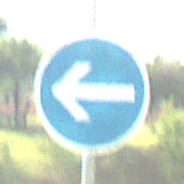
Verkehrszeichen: VorgeschriebeneFahrtrichtungHierLinks
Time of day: MorningAfternoon
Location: Outdoor (Nature)
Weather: PartlyCloudy
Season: NotSpecified
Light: Natural